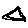
Label: triangle